Field crop: maize
Growth stage: 2
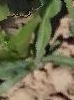
Species: maize